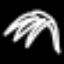
Label: palm tree